You are looking at the short-time Fourier spectrogram of a bearing's acceleration signal. Classify the bearing condition as one of: normal, inner_race, outer_race, ball.
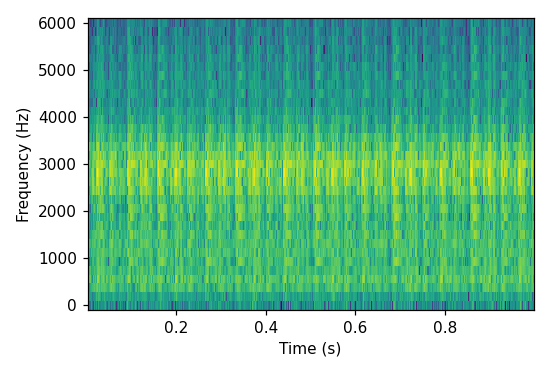
Answer: outer_race